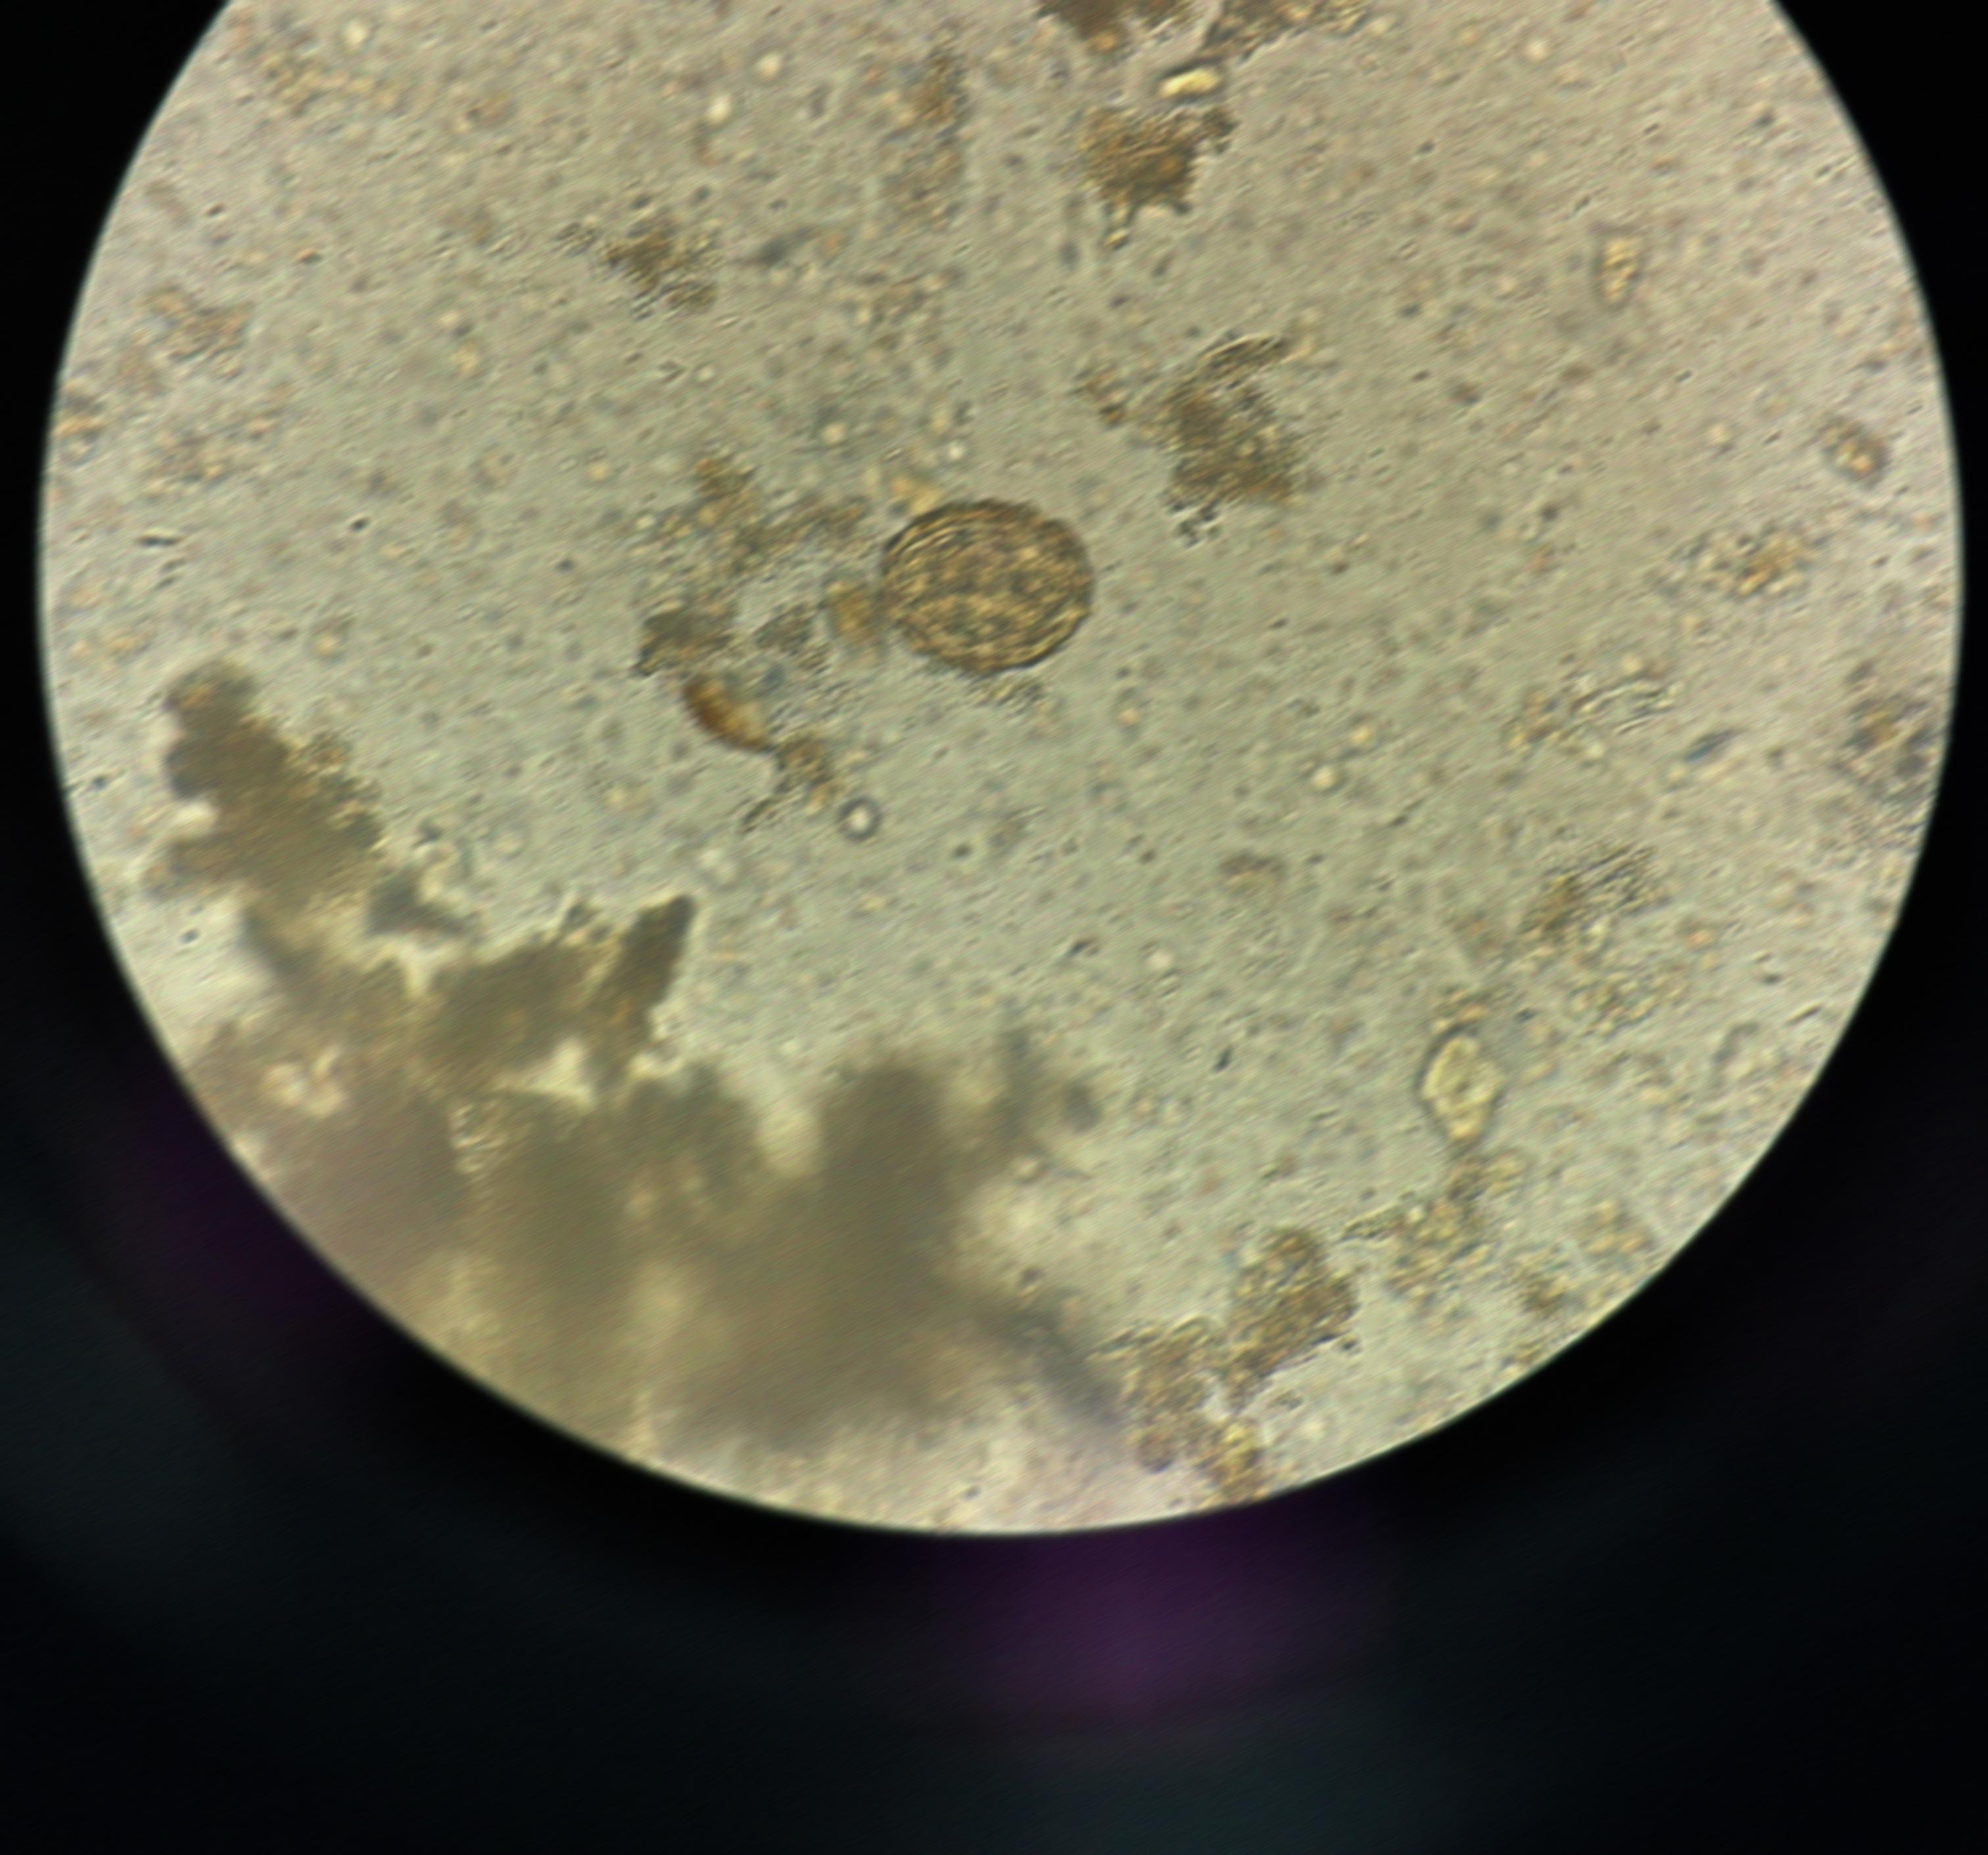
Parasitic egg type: Ascaris lumbricoides